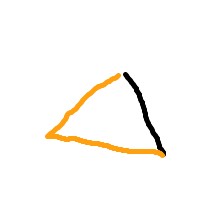
Shape: triangle